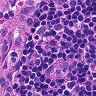
Metastatic tissue present: no